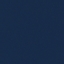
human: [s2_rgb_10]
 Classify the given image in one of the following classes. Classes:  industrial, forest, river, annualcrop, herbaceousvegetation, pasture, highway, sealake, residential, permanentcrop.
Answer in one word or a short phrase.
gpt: SeaLake